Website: lowes
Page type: customer-info-address
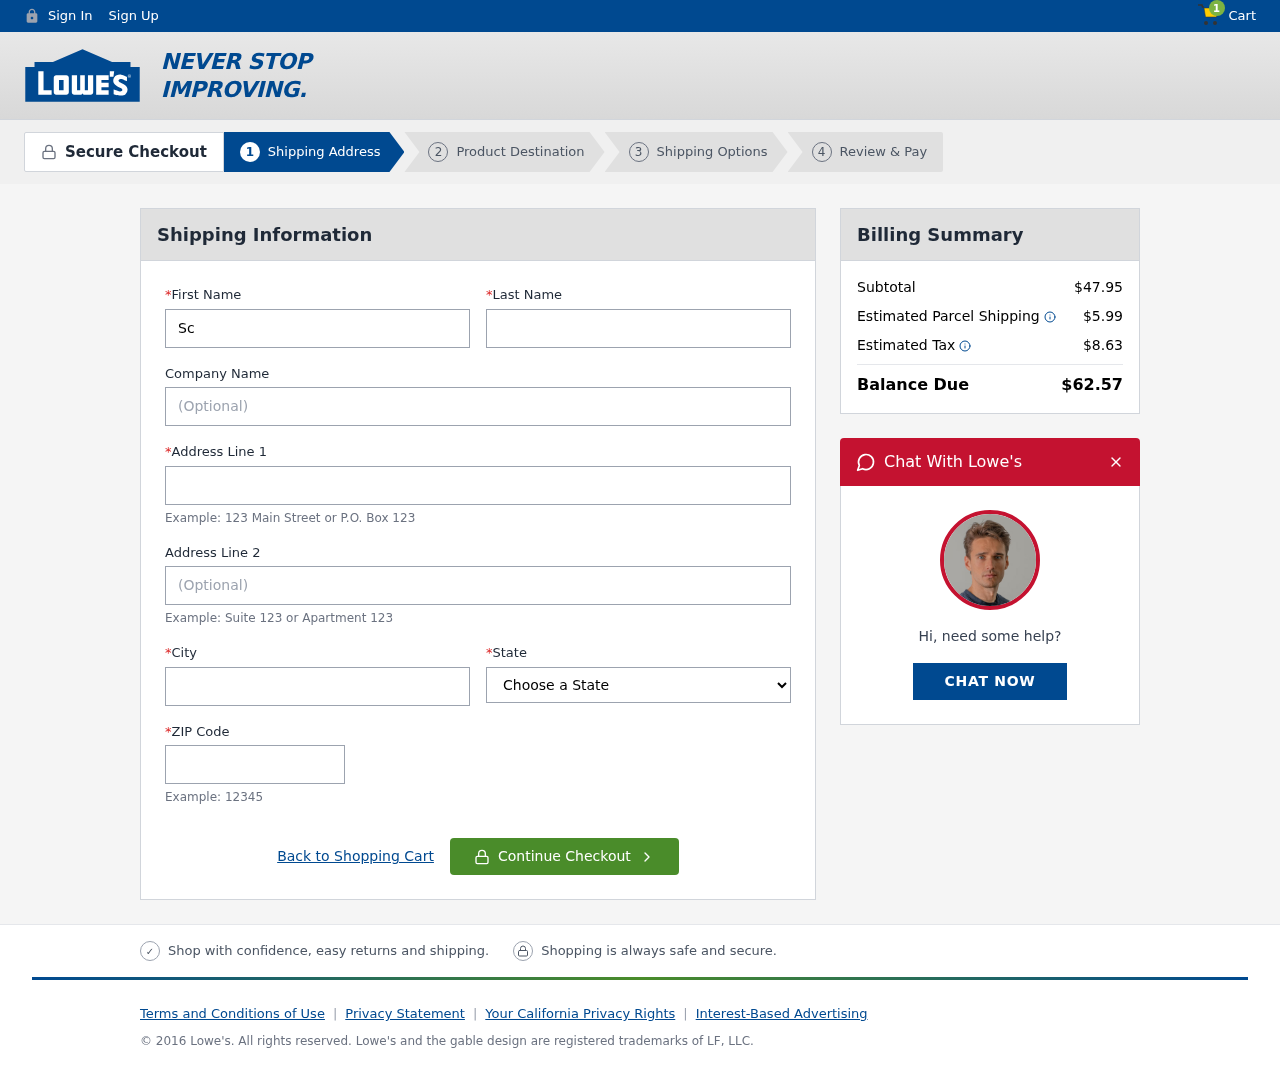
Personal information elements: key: PII_CITY
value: Anthonyfort
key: PII_COMPANY
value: Watts-Cruz
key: PII_FIRSTNAME
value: Scott
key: PII_LASTNAME
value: Wells
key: PII_POSTCODE
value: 25870
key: PII_STATE
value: MP
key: PII_STREET
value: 4041 Murphy Shoal Suite 612
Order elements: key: ORDER_NUM_ITEMS
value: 1
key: ORDER_SUBTOTAL
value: $47.95
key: ORDER_SHIPPING_COST
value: $5.99
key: ORDER_TAX
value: $8.63
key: ORDER_TOTAL
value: $62.57